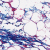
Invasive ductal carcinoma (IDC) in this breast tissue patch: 0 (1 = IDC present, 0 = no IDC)